Current action and preconditions to check: trajectory_clear

Your task: For each precondition in the list above, predict whether it will hold at this action.

Consider the current scene as observed from the mobile robot's camera, and analyze the predicted future states of all dynamic agents (e.g., people, animals, vehicles, or any moving entities) within the NEXT SECOND.

IMPORTANT: Only answer "very likely" if you are absolutely certain—based on strong, clear evidence—that a dynamic agent will violate the precondition in the predicted future state. Do NOT answer "very likely" for unlikely, ambiguous, or low-probability risks.

Ask yourself for each precondition: Is there a high probability, with clear and convincing evidence, that the predicted future states of any dynamic agent will interfere with the predicted future state of the currently executing action within the NEXT SECOND, causing that precondition to fail?

Assess the risk level based on these predictions. Use "likely" or "very likely" if motions create a clear risk of interference.

Use "neutral" or "improbable" if agents are nearby but their predicted paths are clearly diverging or non-conflicting.

Failure Risk Categories: "very improbable", "improbable", "neutral", "likely", "very likely"

Answer Format: Output ONLY the probability_of_failure value from these categories: "very improbable", "improbable", "neutral", "likely", "very likely"

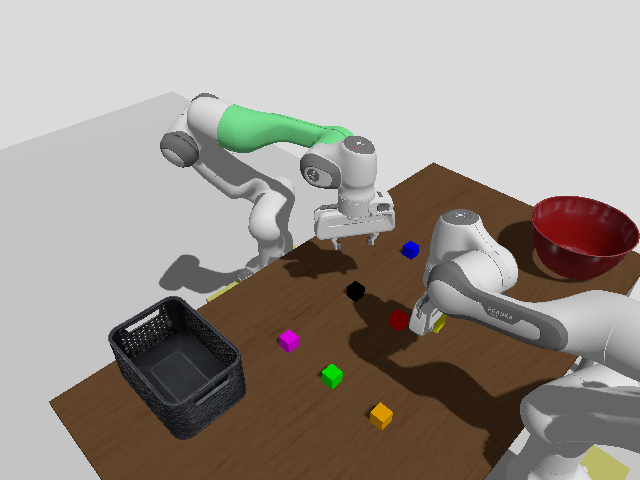

Answer: improbable